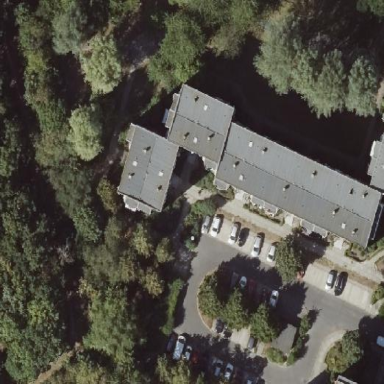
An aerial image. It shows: Flat-roofed apartment building.